Question: I'm attempting to implement a Rails 3 application that needs to use the html5 drawing canvas.
So far I have a Sketch scaffold and I've modified the and views to be side-by-side (I typed the hidden in there just to show that I plan to host the canvas in a div):

Currently in the file I have a script that accesses the show action through an Ajax request and places it right next to the Sketches list. Here is the code for that:
'''
// Show individual sketch
$(function(){
var $sketch_div = $('#show_sketch_div');
// return html instead of js
$('a[data-remote]').live('ajax:beforeSend', function(e, xhr, settings){
xhr.setRequestHeader('accept', '*/*;q=0.5, text/html, ' + settings.accepts.html);
});
// Handle sketch name links with the data-remote attribute
$('a[data-remote]').live('ajax:success', function(xhr, data, status){
$sketch_div
.html(data)
.show();
});
});
'''
Also, each of the links in the Sketches list has a class associated with it (in order to grab it with JQuery):
'''
<td><%= link_to 'Show', sketch, :remote => true, :class => 'show_sketch_button' %></td>
'''
I have the Sketch controller set up to render JSON:
> def show
@sketch = Sketch.find(params[:id])'''
respond_to do |format|
format.html # show.html.erb
format.xml { render :xml => @sketch }
format.json { render :json => @sketch }
end
'''
end
This part is where I'm really stuck.
I plan on using JQuery to insert a Canvas tag whenever a Sketch's button is clicked. However, I have no idea how to get the paramater of the associated sketch with Javascript and then use that to generate a Canvas element that is only associated with that particular .
I've searched for JSON tutorials but I can't find anything that seems to address what I'm trying to do. I'm also very new to JSON - so I could just be missing it.
Does anyone have any ideas or an example that you can point me to?
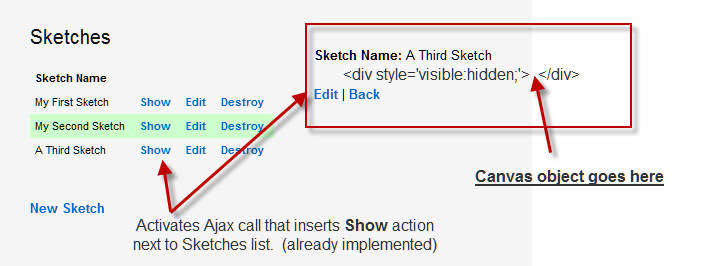
Answer: If i'm right, you wanna write the ID of a sketch object into your html, to use that later on with JavaScript.
Create a "data-" html5 attribute into your link_to tag. In html5 you can create tags beginning with "data-" witch are going to be valid.
'''
<%= link_to 'Show', sketch, :remote => true, :class => 'show_sketch_button', :"data-sketch-id" => sketch.id %>
'''
In jQuery, you can get this element with '$('a.show_sketch_button[data-sketch-id="<NUMBER>"]')'
Btw, i wouldn't recommend using .live event handling. Its parsing the full DOM every time there's a change in it. Instead of, just use .bind(), .unbind() <--- if u need to remove the eventhandler.